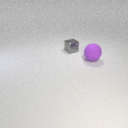
small gray metal cube to the left of large purple rubber sphere